Field crop: maize
Growth stage: 2
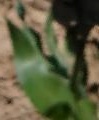
Species: maize